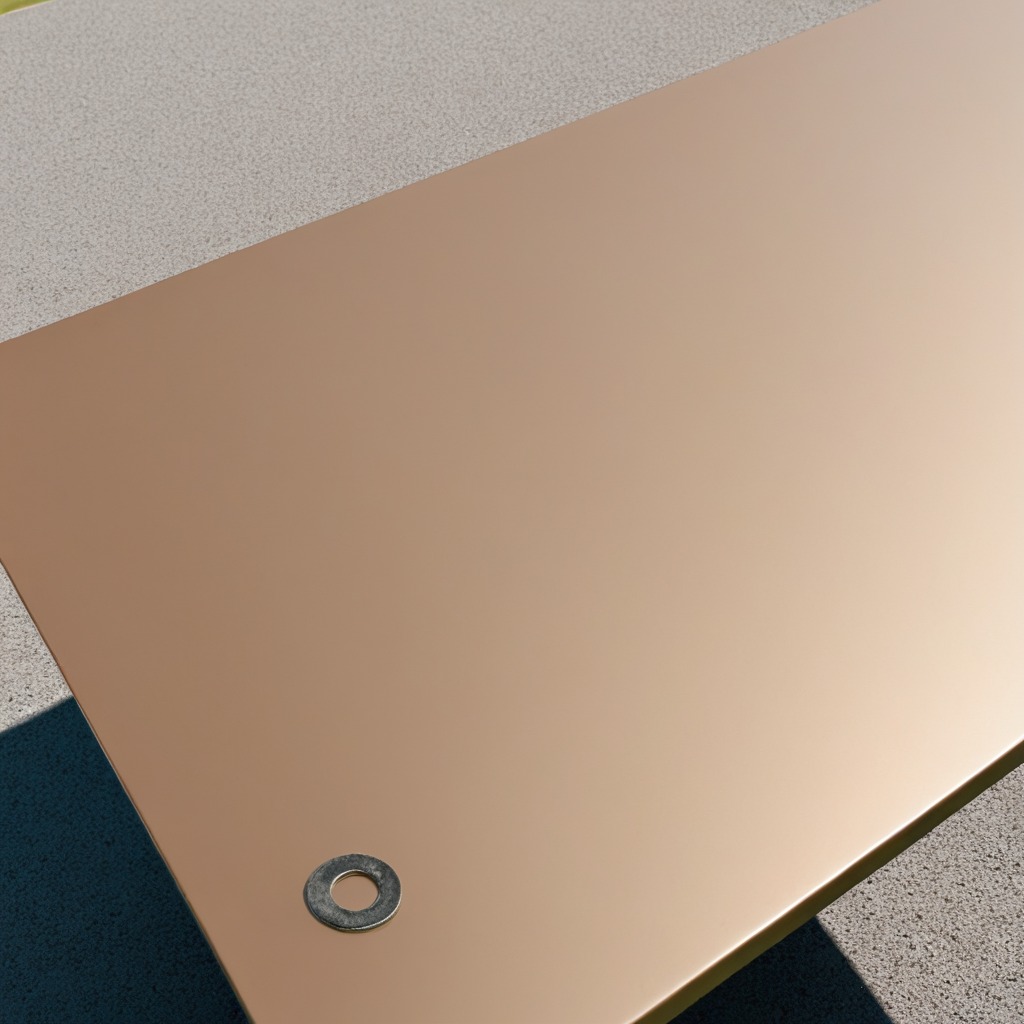
A flat metal washer lies on a table in a temporary outdoor tool station.